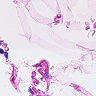
Metastatic tissue present: no